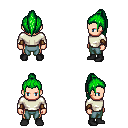
a pixel art fantasy rpg character, male body template, human, light skin, white long-sleeve shirt, teal pants, green long topknot hairstyle, cloth bracers, black shoes, four views (front, back, left, right), 2x2 character sprite sheet, small pixel art, hard edges, no anti-aliasing